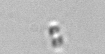
Label: Chaetoceros